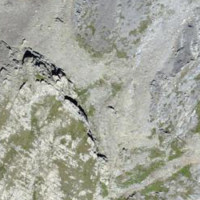
EUNIS habitat code: 48
Species observed at this site:
Silene acaulis